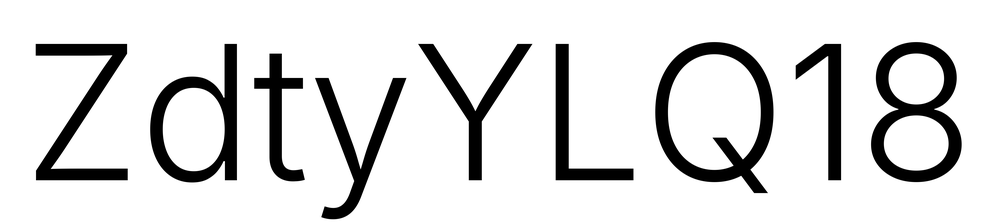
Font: Inter_Light